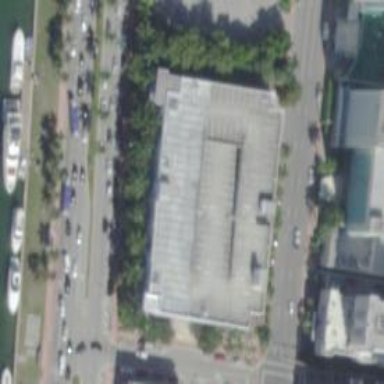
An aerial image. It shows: Car rental facility.